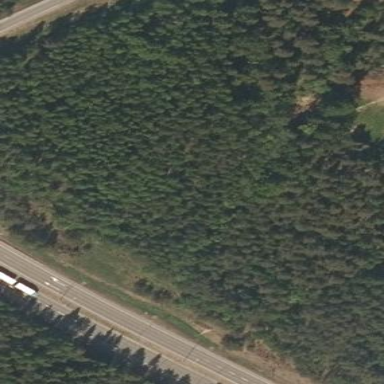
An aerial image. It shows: Evergreen forest with needle-leaved trees.